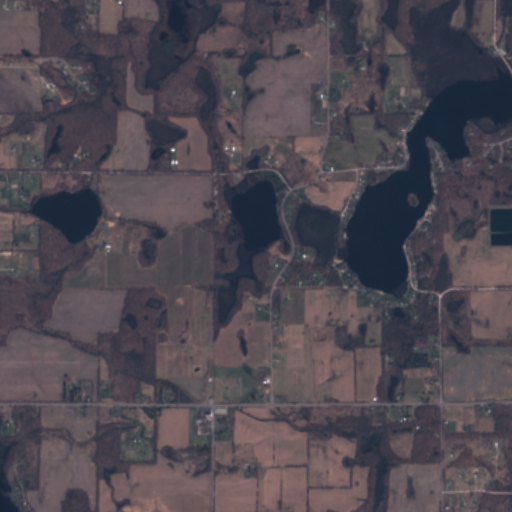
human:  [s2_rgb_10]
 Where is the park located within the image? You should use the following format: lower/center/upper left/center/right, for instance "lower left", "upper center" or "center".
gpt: The park is located in the lower center of the image.
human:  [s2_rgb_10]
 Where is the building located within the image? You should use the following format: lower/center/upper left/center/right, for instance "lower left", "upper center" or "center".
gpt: The building is located in the lower left of the image.
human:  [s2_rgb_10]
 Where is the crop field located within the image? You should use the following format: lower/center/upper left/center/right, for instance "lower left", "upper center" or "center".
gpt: There is no crop field in the image.